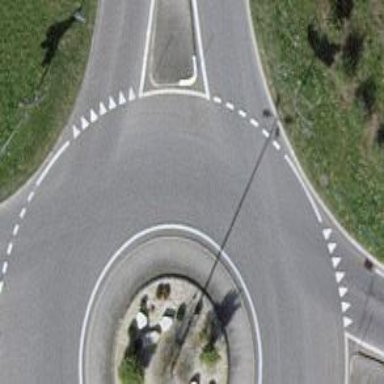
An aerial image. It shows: Secondary road with asphalt surface.